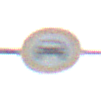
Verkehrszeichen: VerbotKraftwagen
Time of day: SunriseSunset
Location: Outdoor (Nature)
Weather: PartlyCloudy
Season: NotSpecified
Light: Natural